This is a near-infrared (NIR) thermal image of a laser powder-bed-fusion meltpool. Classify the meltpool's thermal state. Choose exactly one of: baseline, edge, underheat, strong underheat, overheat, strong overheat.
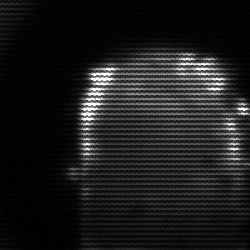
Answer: baseline